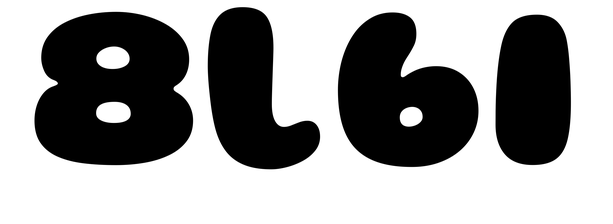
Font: Gluten_Black